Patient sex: M
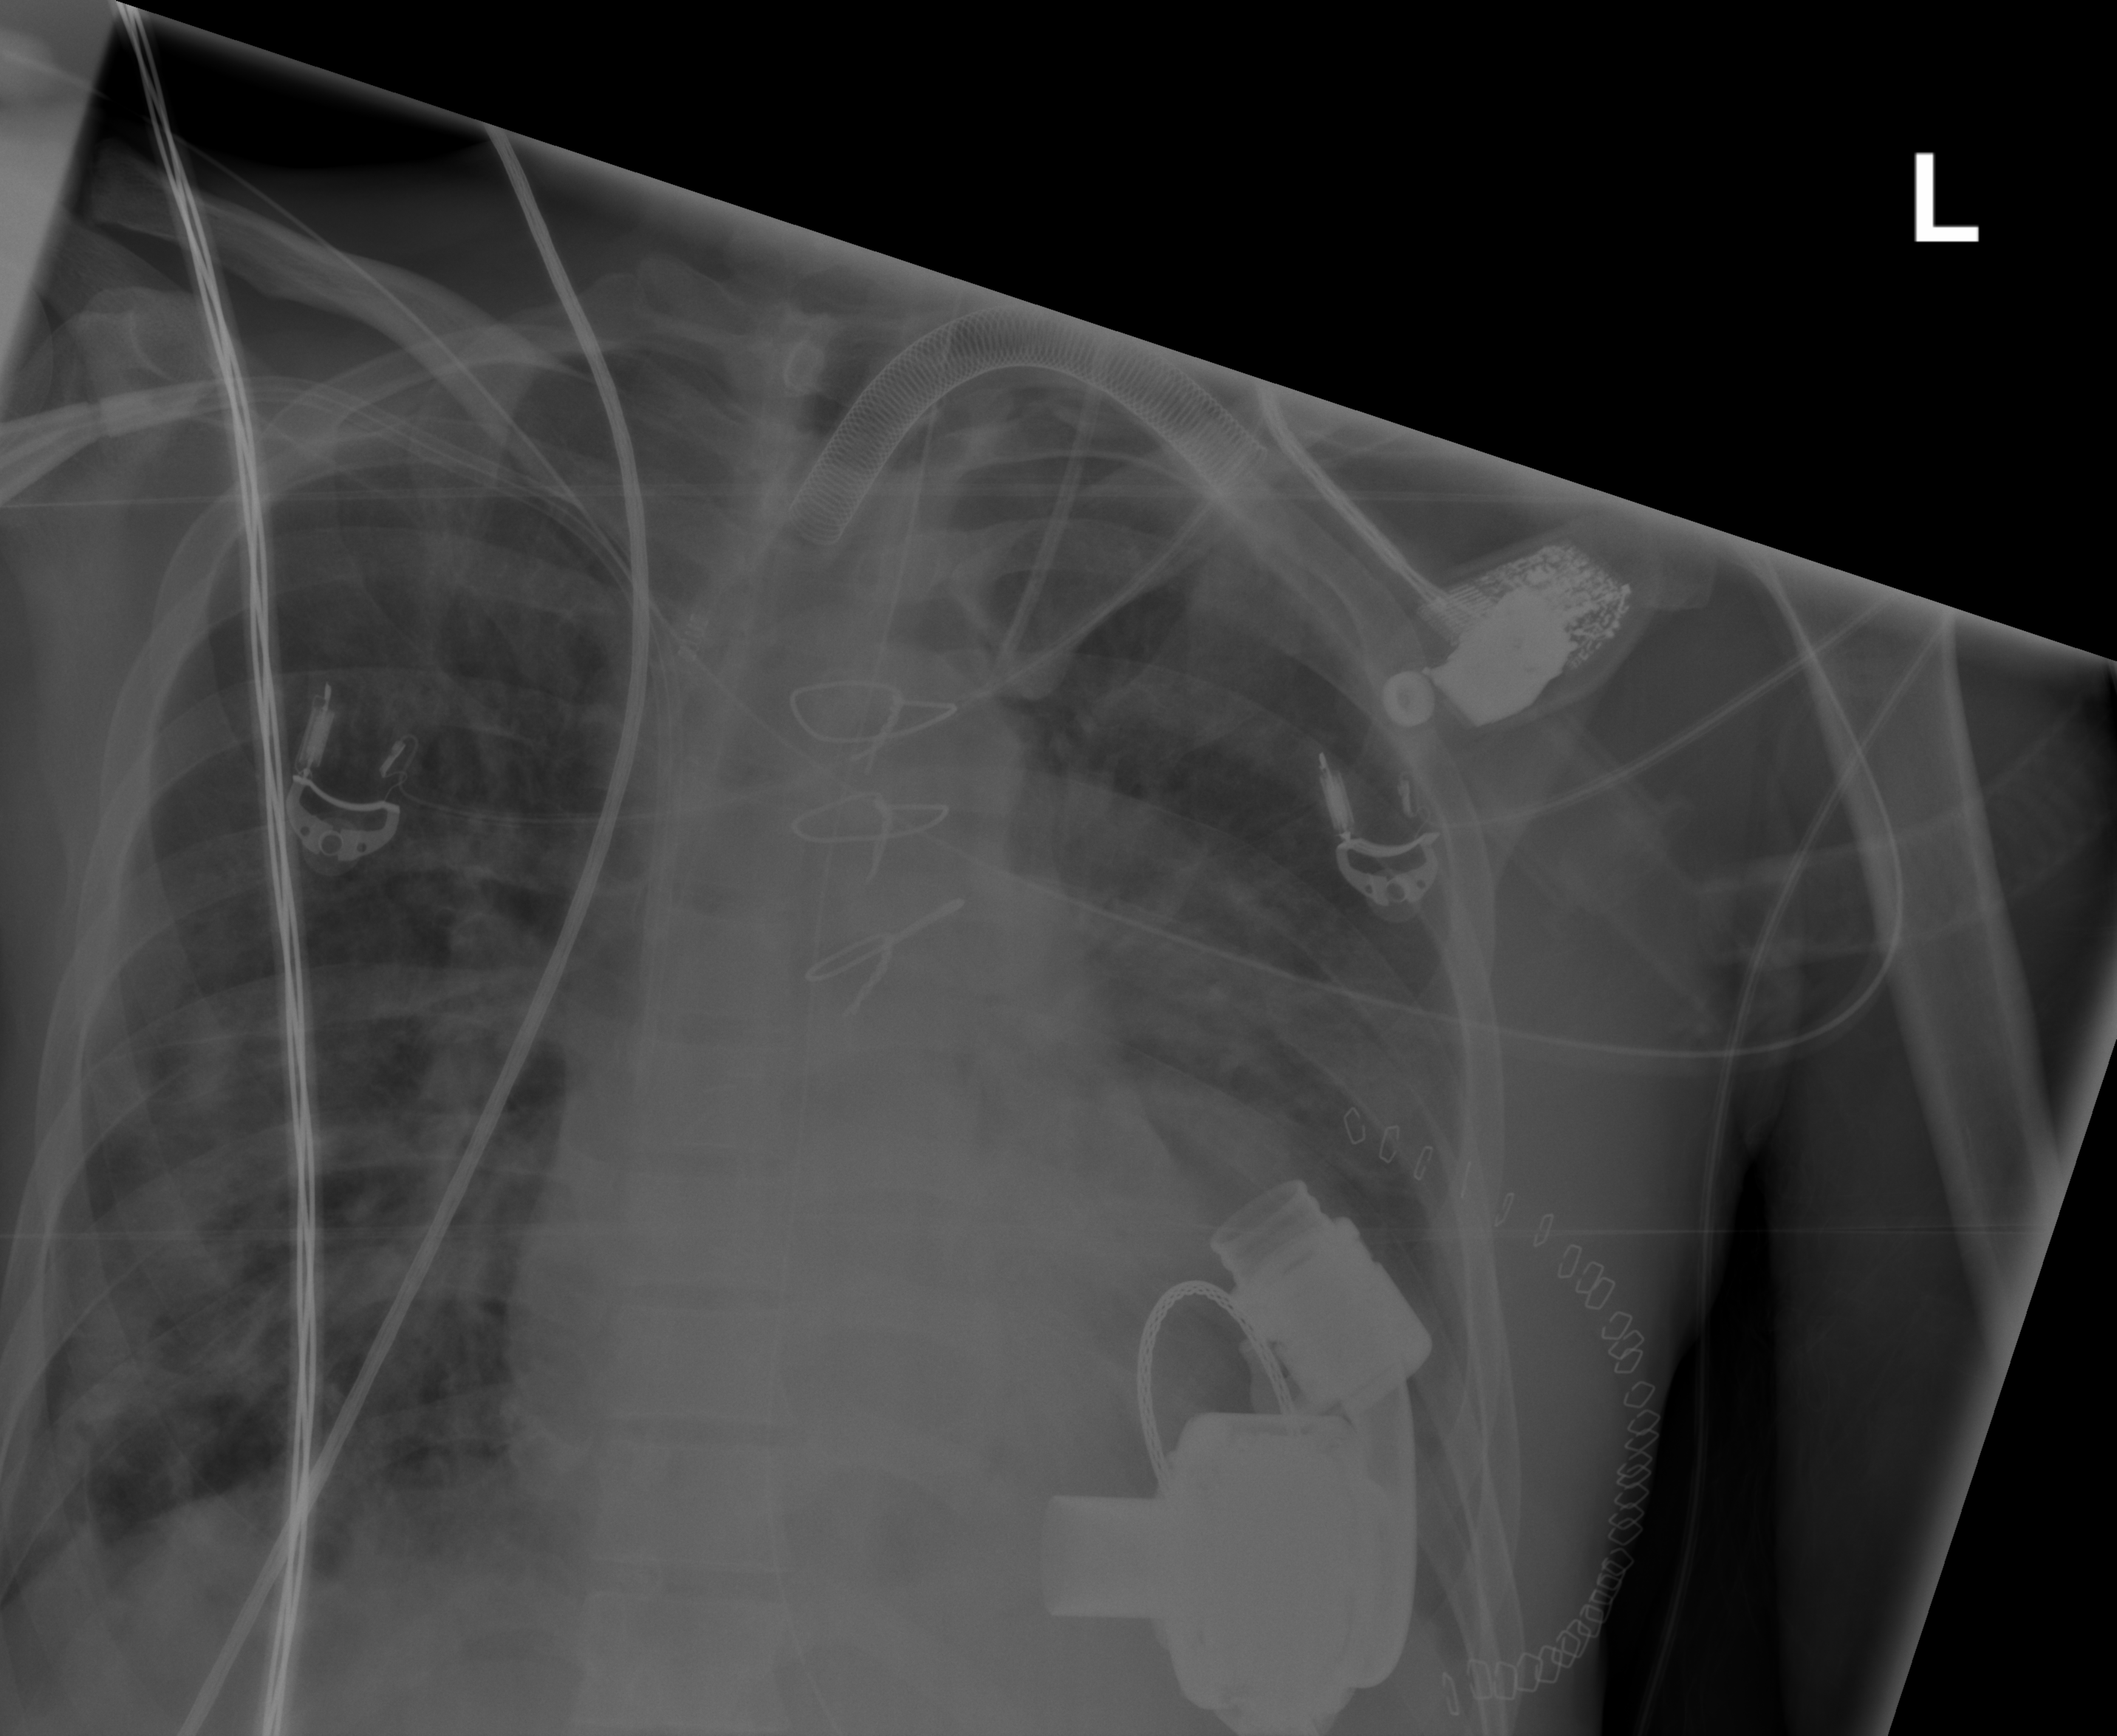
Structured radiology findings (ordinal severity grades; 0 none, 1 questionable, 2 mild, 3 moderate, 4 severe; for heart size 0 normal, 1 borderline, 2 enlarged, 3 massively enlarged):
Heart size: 2
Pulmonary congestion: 0
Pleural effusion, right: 0
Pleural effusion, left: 1
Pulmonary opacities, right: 2
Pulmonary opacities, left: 1
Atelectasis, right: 2
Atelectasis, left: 2